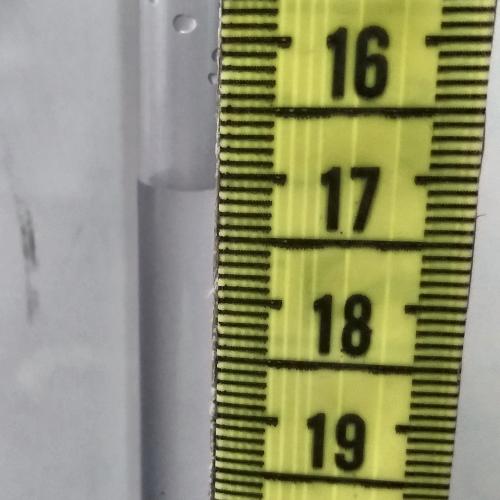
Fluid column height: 17.1 cm